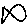
Label: fish